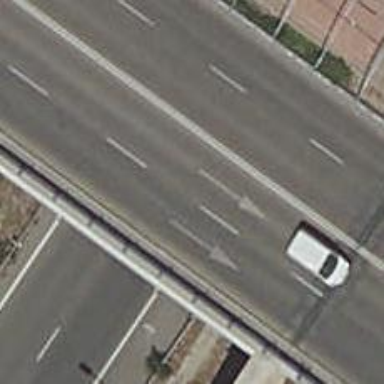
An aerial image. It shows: Motorway link.